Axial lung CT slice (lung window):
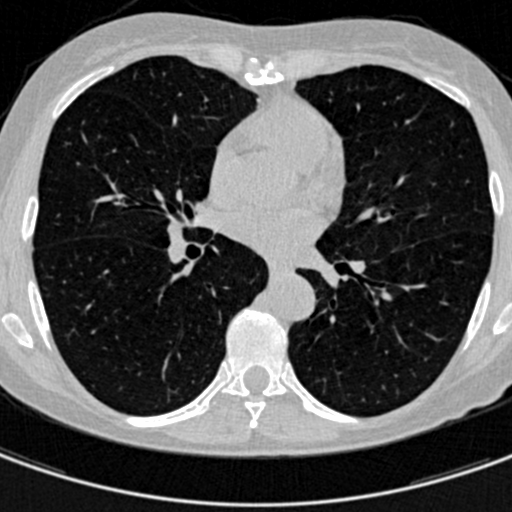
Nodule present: no